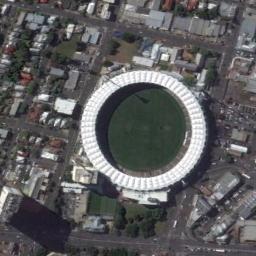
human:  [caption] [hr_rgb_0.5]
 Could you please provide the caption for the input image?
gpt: The stadium is on the grass next to some buildings and trees .

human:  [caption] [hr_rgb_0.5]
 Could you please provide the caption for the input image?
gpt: This stadium has a white podium and a blue runway .

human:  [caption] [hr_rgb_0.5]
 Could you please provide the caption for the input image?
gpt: The circular stadium is enclosed in the middle of the residential area .

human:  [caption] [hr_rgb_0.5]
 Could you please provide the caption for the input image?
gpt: There are many buildings of different shapes and sizes next to the stadium .

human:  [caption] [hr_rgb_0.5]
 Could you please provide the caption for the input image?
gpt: There are many buildings around the stadium with a white roof .